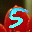
Label: 5